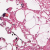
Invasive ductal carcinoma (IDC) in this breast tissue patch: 0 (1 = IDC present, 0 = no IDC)